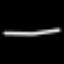
Label: line